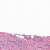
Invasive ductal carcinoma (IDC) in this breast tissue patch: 1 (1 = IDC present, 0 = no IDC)